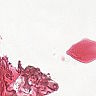
Metastatic tissue present: no